Question: i am trying to organize the position for these two textfield and search button, as you see they are not positioned correctly inside the 'content box' div in css, i do not know which is affect who here , how can i fix the position to be in order please,
Here is my CSS code
'''
body {
background-image: url(images/stripe_4ea7f17e6b72307ec0cd17cc6d27f657.png);
margin:50px 0px; padding:0px;
text-align:center;
}
#content {
border-radius: 15px;
-moz-border-radius: 15px;
-webkit-border-radius: 15px;
border: 6px solid #BDF4FC;
width:50%;
height:150px;;
margin:0px auto;
text-align:left;
padding:15px;
margin-top:12%;
background-color:#ffffff;
}
#search {
height: 42px;
border: medium solid #63D1F2;
}
#button_style {
background-image: url(images/search_button.png);
height: 44px;
width: 92px;
background-color: #FFF;
border: 0px none #FFF;
}
'''
HTML code :
'''
<div id="content">
<form action="" method="get">
<input name="" type="text" id="search" /><input type="submit" value="" id="button_style" />
</form>
</div>
'''
How can i fix this ?

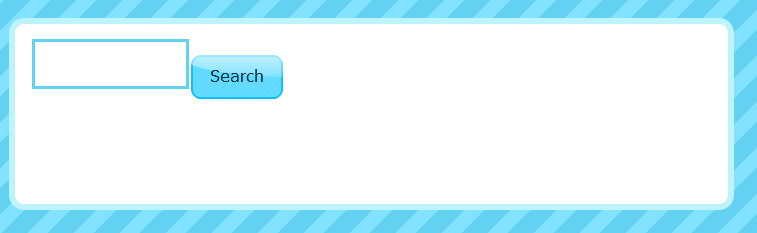
Answer: Add 'vertical-align:middle;' to '#button_style'.
<URL>